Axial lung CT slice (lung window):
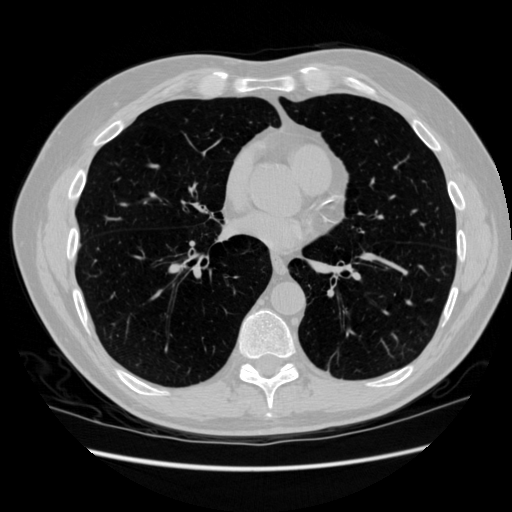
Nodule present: no